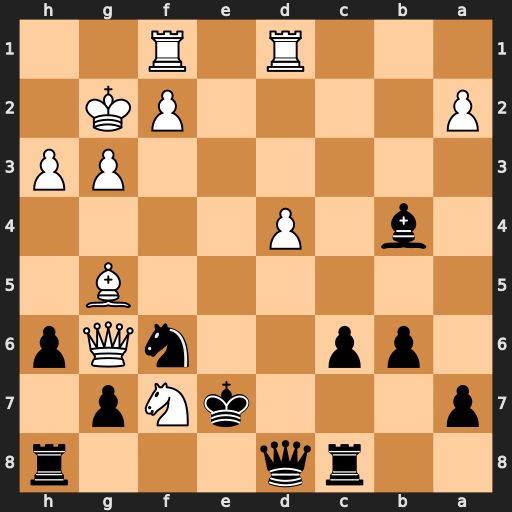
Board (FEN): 2rq3r/p3kNp1/1pp2nQp/6B1/1b1P4/6PP/P4PK1/3R1R2
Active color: b
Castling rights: -
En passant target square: -
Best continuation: Qd5+ Kh2 Qxf7